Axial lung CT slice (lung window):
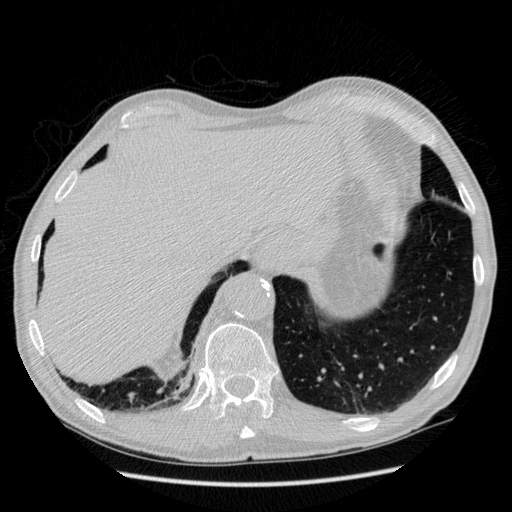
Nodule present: no